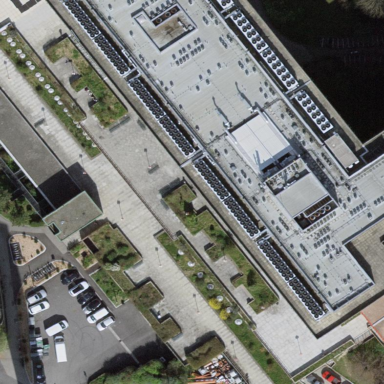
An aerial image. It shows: View of university building.